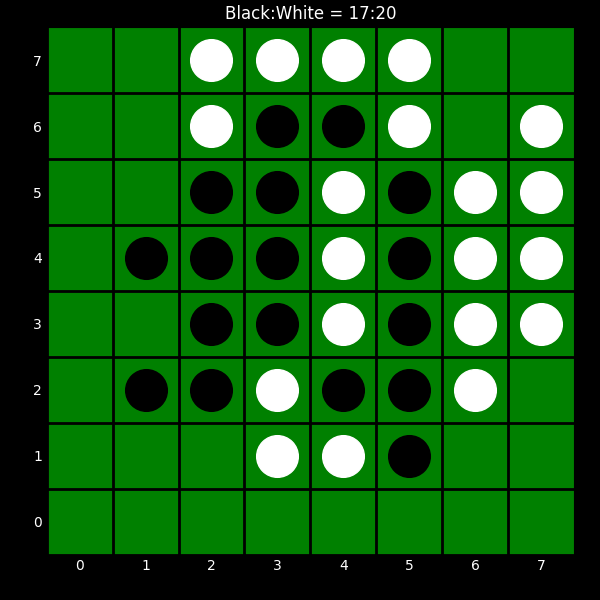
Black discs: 17
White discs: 20